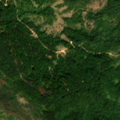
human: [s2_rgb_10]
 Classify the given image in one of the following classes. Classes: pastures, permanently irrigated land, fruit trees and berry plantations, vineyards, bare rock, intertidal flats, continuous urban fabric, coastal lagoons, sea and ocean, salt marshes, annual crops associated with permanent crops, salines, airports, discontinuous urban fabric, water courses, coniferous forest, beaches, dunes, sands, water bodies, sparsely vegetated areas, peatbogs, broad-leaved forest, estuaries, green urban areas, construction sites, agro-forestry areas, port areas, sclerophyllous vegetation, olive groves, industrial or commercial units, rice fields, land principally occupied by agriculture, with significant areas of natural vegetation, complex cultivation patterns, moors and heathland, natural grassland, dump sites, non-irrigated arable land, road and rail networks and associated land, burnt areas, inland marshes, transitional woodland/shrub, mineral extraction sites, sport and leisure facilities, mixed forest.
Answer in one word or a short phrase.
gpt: broad-leaved forest, mixed forest, transitional woodland/shrub